Question: I decided to learn MVC so I am going through this tutorial, <URL>.
I created asp.net mvc3 project and added a controller named HelloWorldController. Added two action methods, Index and Welcome.
When I run application and navigate to <URL>
I am getting this JScript error message,
'''
Microsoft JScript runtime error: Object doesn't support property or method 'addEventListener'
'''
with following script in the background.

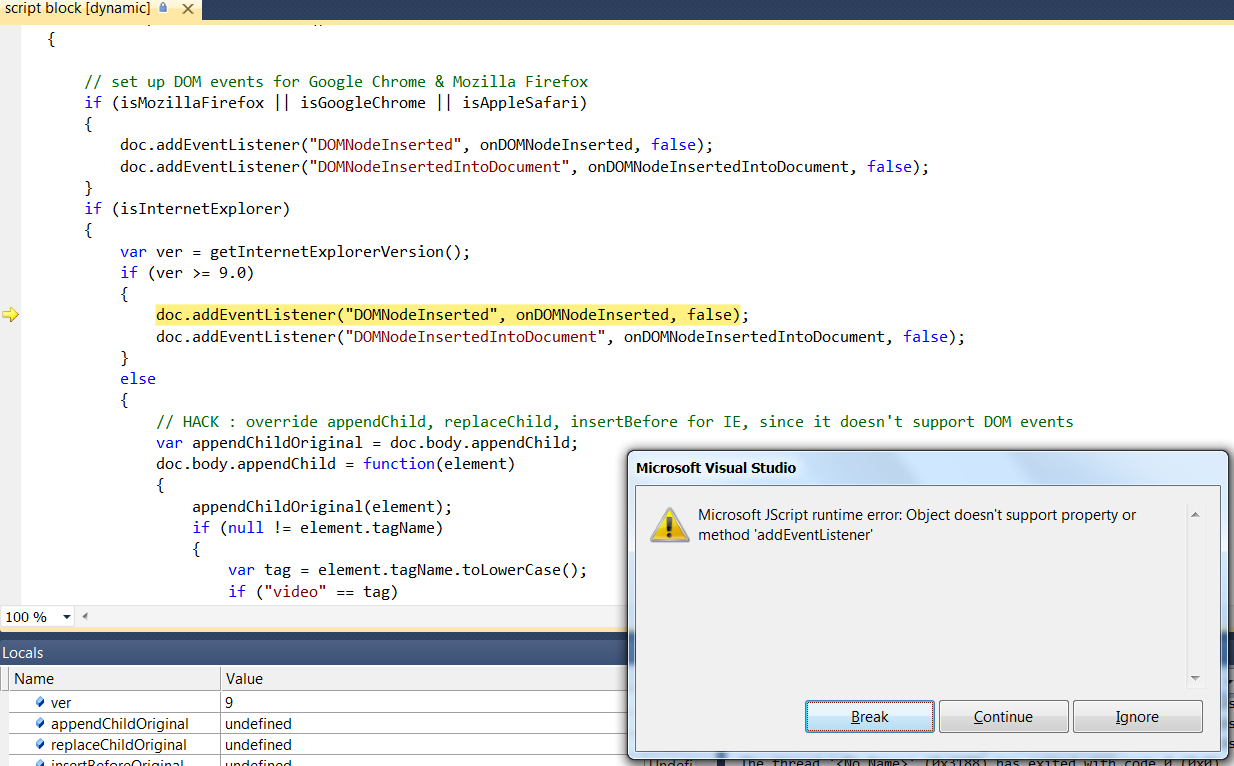
Answer: I have reset IE settings to default and it has fixed the error. Thanks for the help.